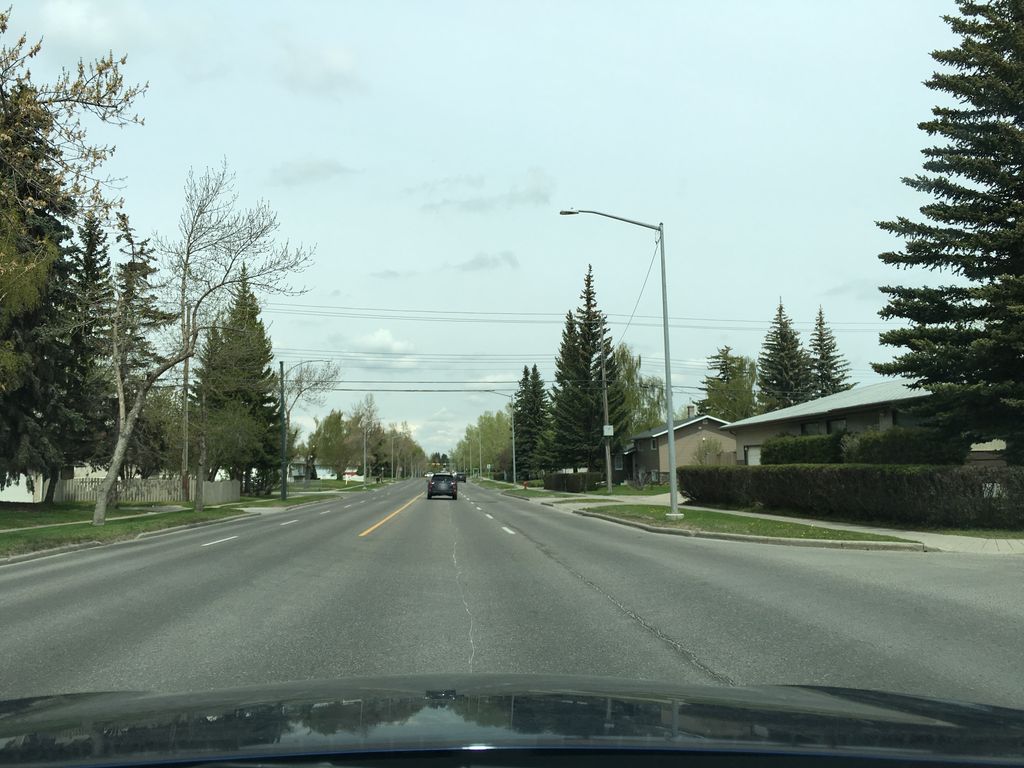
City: calgary